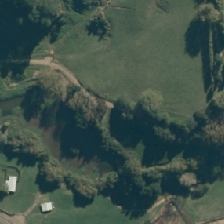
Land cover: lake_pond